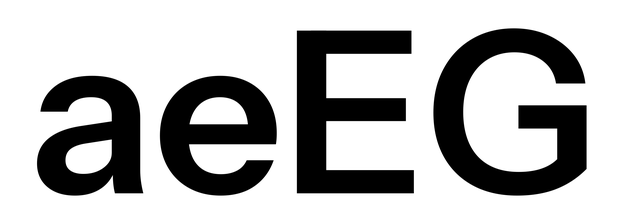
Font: InstrumentSans_SemiBold